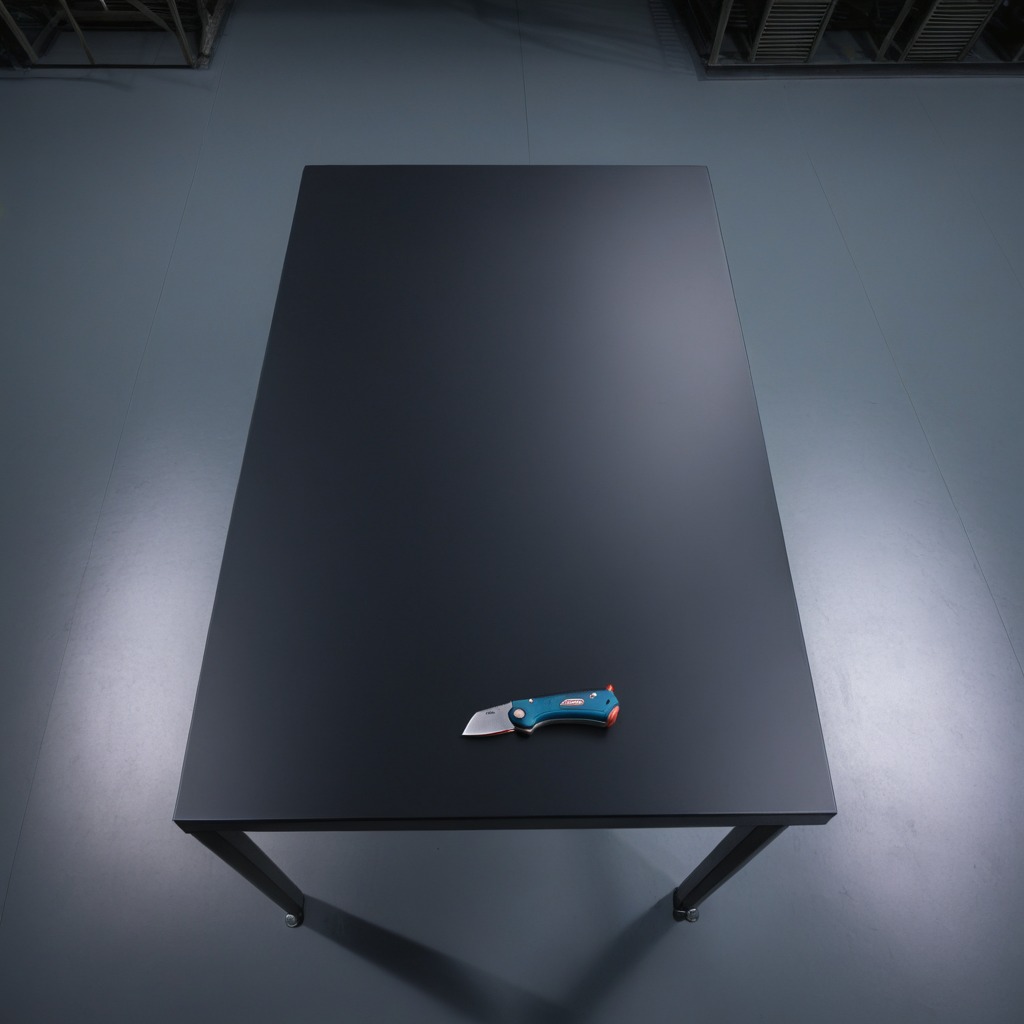
A utility knife is lying on the clean empty table in the basement in the evening.